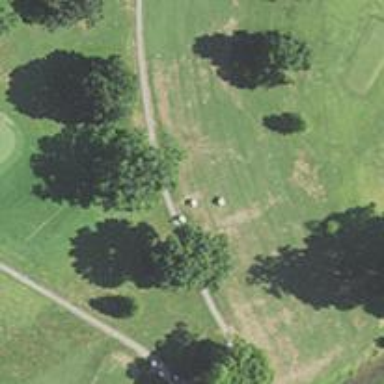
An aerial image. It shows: Golf hole.